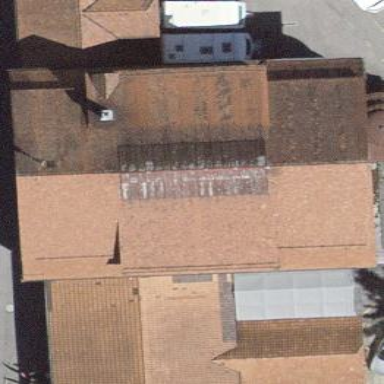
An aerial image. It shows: Industrial building.